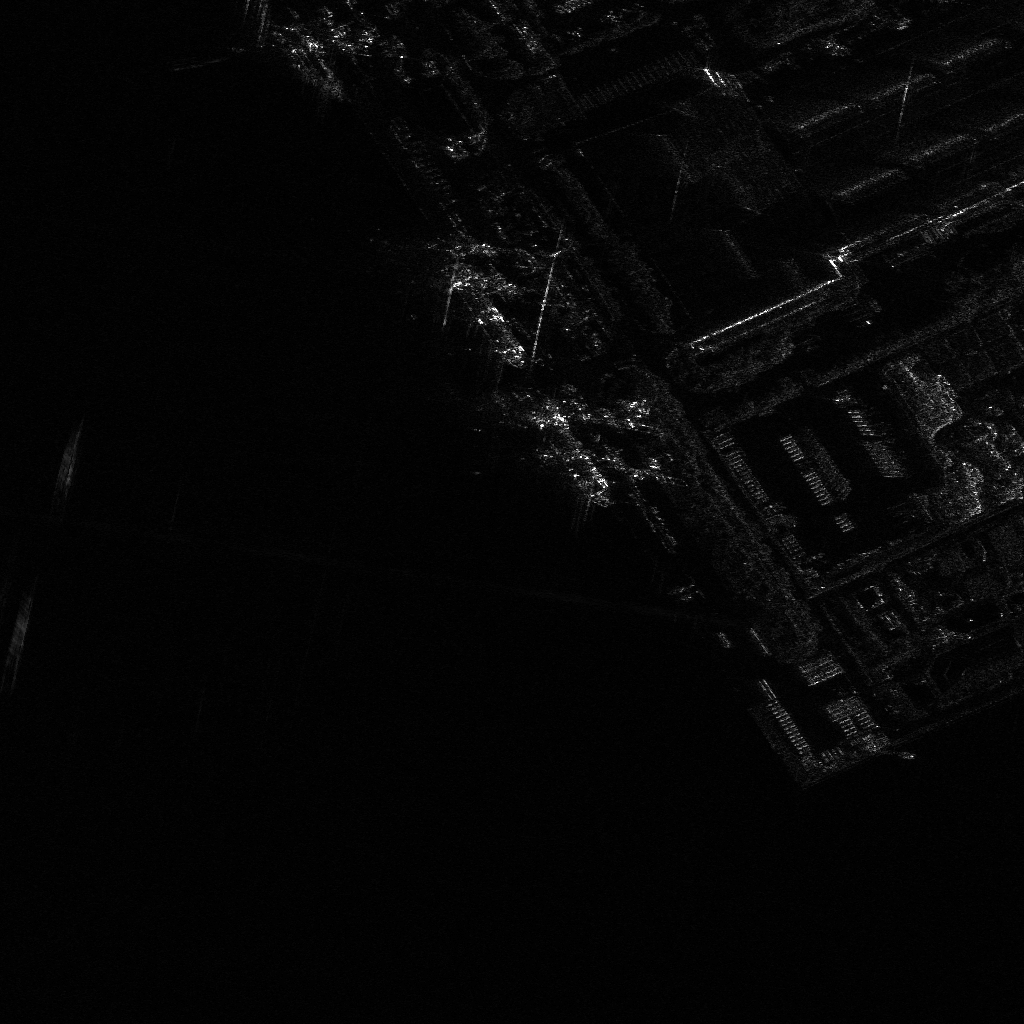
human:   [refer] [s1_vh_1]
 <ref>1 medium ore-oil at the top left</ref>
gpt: <box>[[17, 0, 36, 3, 59]]</box>